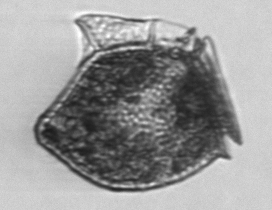
Label: Dinophysis_norvegica